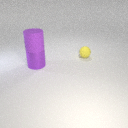
large purple metal cylinder below large purple rubber cylinder